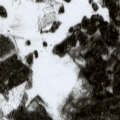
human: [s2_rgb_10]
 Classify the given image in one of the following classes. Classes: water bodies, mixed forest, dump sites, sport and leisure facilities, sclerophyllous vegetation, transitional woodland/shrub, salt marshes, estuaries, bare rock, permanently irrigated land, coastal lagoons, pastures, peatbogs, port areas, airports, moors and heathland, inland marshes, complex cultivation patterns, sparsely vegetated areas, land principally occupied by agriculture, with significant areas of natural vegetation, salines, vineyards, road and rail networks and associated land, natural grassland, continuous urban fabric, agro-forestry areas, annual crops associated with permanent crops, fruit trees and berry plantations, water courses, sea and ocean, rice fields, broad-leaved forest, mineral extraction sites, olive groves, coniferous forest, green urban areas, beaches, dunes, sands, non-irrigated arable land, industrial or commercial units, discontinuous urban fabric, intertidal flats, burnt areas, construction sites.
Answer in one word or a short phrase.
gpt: coniferous forest, transitional woodland/shrub, peatbogs